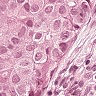
Metastatic tissue present: yes